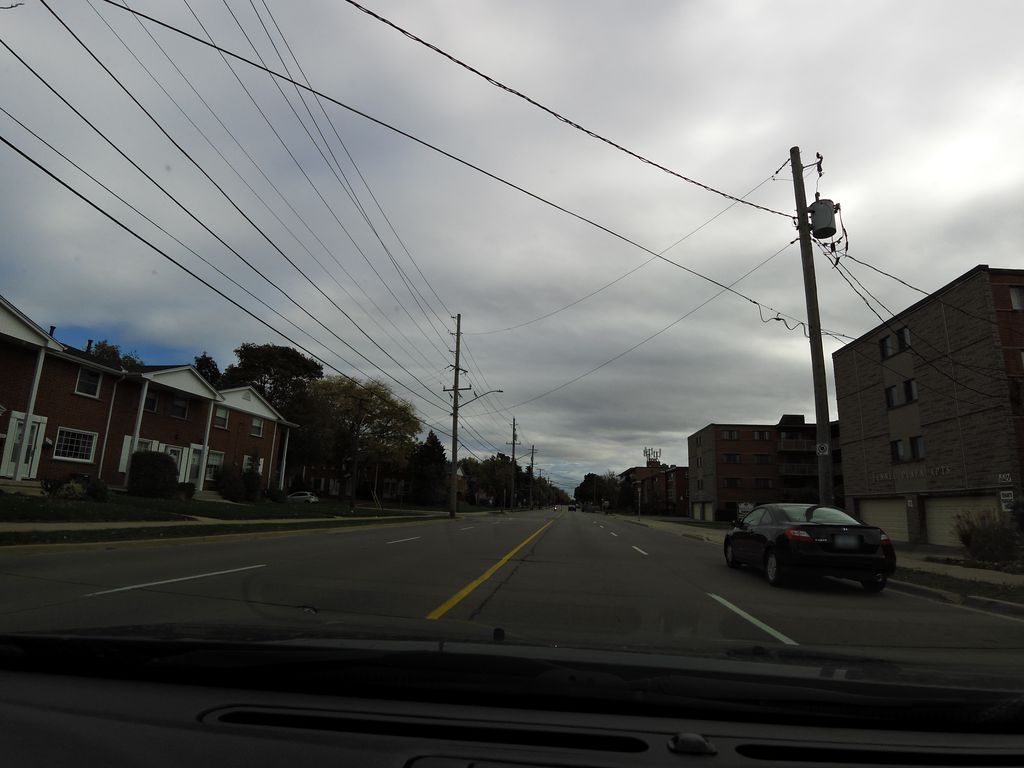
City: hamilton